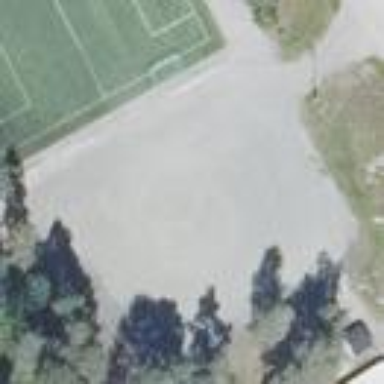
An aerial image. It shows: Multi-sport pitch with fine gravel surface.